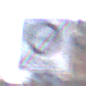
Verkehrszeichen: EndeUmweltzone
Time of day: Midday
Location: Outdoor (Urban)
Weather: Overcast
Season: NotSpecified
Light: Natural